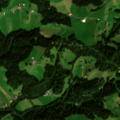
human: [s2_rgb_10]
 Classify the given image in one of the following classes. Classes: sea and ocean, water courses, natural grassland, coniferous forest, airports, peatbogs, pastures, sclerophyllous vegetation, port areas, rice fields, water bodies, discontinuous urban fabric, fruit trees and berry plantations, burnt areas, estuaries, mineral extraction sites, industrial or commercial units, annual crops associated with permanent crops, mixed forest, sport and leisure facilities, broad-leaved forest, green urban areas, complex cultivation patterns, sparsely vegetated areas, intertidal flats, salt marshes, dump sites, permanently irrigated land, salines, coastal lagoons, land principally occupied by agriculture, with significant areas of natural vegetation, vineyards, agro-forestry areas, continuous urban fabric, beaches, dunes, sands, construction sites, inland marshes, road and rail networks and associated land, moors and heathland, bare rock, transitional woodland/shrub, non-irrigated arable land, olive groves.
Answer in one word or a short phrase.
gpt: pastures, complex cultivation patterns, land principally occupied by agriculture, with significant areas of natural vegetation, coniferous forest